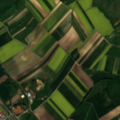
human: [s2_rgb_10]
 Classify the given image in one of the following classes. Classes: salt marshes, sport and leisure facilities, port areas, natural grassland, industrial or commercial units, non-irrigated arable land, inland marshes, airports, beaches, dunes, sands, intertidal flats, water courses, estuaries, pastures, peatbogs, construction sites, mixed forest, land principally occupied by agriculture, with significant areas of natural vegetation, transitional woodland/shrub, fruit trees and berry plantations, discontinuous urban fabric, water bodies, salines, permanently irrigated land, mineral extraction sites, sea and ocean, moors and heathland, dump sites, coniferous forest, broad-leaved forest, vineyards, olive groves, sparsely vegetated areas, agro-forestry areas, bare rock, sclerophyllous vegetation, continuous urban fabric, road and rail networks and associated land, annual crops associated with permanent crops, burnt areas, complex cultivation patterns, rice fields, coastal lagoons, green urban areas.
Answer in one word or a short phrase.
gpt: discontinuous urban fabric, non-irrigated arable land, vineyards, pastures, complex cultivation patterns